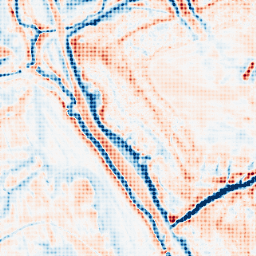
Category: edge_preserving
Decomposition family: bilateral
Decomposition parameters: d: 21
sigma_color: 25
sigma_space: 75
Upsampling method: sinc_blackman
Upsampling parameters: scale: 4
kernel_size: 4
Upsampling scale: 4